Field crop: maize
Growth stage: 2
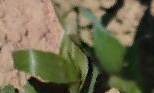
Species: maize